Question: I am having problem running my spring mvc project i tried different solutions provided on stack overflow and other community sites but still unable to resolve the issue, i don't know what exactly the problem is, What options I have tried are,
i. Changed my eclipse version from Mars to eclipse Photon
ii. I have been told to change jdk version as i am using only jdk 8.65 only i don't have other versions installed.
iii. I changed my tomcat server from 7 to 8.5 still getting the same error.
following is the stack trace i get while running the project.

'''
<?xml version="1.0" encoding="UTF-8"?>
<web-app xmlns:xsi="http://www.w3.org/2001/XMLSchema-instance"
xmlns="http://oracle.com/webfolder/technetwork/jsc/xml/ns/javaee/web-app_3_0.xsd"
xsi:schemaLocation="http://java.sun.com/xml/ns/javaee http://java.sun.com/xml/ns/javaee/web-app_3_0.xsd"
version="3.0">
<display-name>Spring MVC Configuration Starter</display-name>
<servlet>
<display-name>dispatcher</display-name>
<servlet-class>org.springframework.web.servlet.DispatcherServlet</servlet-class>
<init-param>
<param-name>contextConfigLocation</param-name>
<param-value>/WEB-INF/spring-mvc-demo-servlet.xml</param-value>
</init-param>
<load-on-startup>1</load-on-startup>
</servlet>
<servlet-mapping>
<servlet-name>dispatcher</servlet-name>
<url-pattern>/</url-pattern>
</servlet-mapping>
</web-app>
'''
'''
<project xmlns="http://maven.apache.org/POM/4.0.0" xmlns:xsi="http://www.w3.org/2001/XMLSchema-instance"
xsi:schemaLocation="http://maven.apache.org/POM/4.0.0 http://maven.apache.org/xsd/maven-4.0.0.xsd">
<modelVersion>4.0.0</modelVersion>
<groupId>SpringMVCConfigurationStarter</groupId>
<artifactId>SpringMVCConfigurationStarter</artifactId>
<version>0.0.1-SNAPSHOT</version>
<packaging>war</packaging>
<name>Spring MVC</name>
<dependencies>
<!-- Spring -->
<dependency>
<groupId>org.springframework</groupId>
<artifactId>spring-webmvc</artifactId>
<version>LATEST</version>
</dependency>
<!-- Servlet API -->
<dependency>
<groupId>javax.servlet</groupId>
<artifactId>javax.servlet-api</artifactId>
<version>3.1.0</version>
<scope>provided</scope>
</dependency>
<dependency>
<groupId>javax.servlet</groupId>
<artifactId>jstl</artifactId>
<version>1.2</version>
</dependency>
</dependencies>
<build>
<sourceDirectory>src</sourceDirectory>
<plugins>
<plugin>
<artifactId>maven-compiler-plugin</artifactId>
<version>3.3</version>
<configuration>
<source>1.8</source>
<target>1.8</target>
</configuration>
</plugin>
<plugin>
<artifactId>maven-war-plugin</artifactId>
<version>2.6</version>
<configuration>
<warSourceDirectory>WebContent</warSourceDirectory>
<failOnMissingWebXml>false</failOnMissingWebXml>
</configuration>
</plugin>
</plugins>
</build>
</project>
'''
'''
SEVERE: A child container failed during start
java.util.concurrent.ExecutionException: org.apache.catalina.LifecycleException: Failed to start component [StandardEngine[Catalina].StandardHost[localhost].StandardContext[/SpringMVCConfigurationStarter]]
at java.util.concurrent.FutureTask.report(FutureTask.java:122)
at java.util.concurrent.FutureTask.get(FutureTask.java:192)
at org.apache.catalina.core.ContainerBase.startInternal(ContainerBase.java:941)
at org.apache.catalina.core.StandardHost.startInternal(StandardHost.java:872)
at org.apache.catalina.util.LifecycleBase.start(LifecycleBase.java:150)
at org.apache.catalina.core.ContainerBase$StartChild.call(ContainerBase.java:1421)
at org.apache.catalina.core.ContainerBase$StartChild.call(ContainerBase.java:1411)
at java.util.concurrent.FutureTask.run(FutureTask.java:266)
at java.util.concurrent.ThreadPoolExecutor.runWorker(ThreadPoolExecutor.java:1142)
at java.util.concurrent.ThreadPoolExecutor$Worker.run(ThreadPoolExecutor.java:617)
at java.lang.Thread.run(Thread.java:745)
Caused by: org.apache.catalina.LifecycleException: Failed to start component [StandardEngine[Catalina].StandardHost[localhost].StandardContext[/SpringMVCConfigurationStarter]]
at org.apache.catalina.util.LifecycleBase.start(LifecycleBase.java:167)
... 6 more
Caused by: java.lang.IllegalArgumentException: Container name cannot be null
at org.apache.catalina.core.ContainerBase.setName(ContainerBase.java:507)
at org.apache.catalina.startup.ContextConfig.configureContext(ContextConfig.java:1329)
at org.apache.catalina.startup.ContextConfig.webConfig(ContextConfig.java:1180)
at org.apache.catalina.startup.ContextConfig.configureStart(ContextConfig.java:765)
at org.apache.catalina.startup.ContextConfig.lifecycleEvent(ContextConfig.java:299)
at org.apache.catalina.util.LifecycleBase.fireLifecycleEvent(LifecycleBase.java:94)
at org.apache.catalina.core.StandardContext.startInternal(StandardContext.java:5154)
at org.apache.catalina.util.LifecycleBase.start(LifecycleBase.java:150)
... 6 more
Jun 05, 2019 2:08:26 AM org.apache.catalina.core.ContainerBase startInternal
SEVERE: A child container failed during start
java.util.concurrent.ExecutionException: org.apache.catalina.LifecycleException: Failed to start component [StandardEngine[Catalina].StandardHost[localhost]]
at java.util.concurrent.FutureTask.report(FutureTask.java:122)
at java.util.concurrent.FutureTask.get(FutureTask.java:192)
at org.apache.catalina.core.ContainerBase.startInternal(ContainerBase.java:941)
at org.apache.catalina.core.StandardEngine.startInternal(StandardEngine.java:262)
at org.apache.catalina.util.LifecycleBase.start(LifecycleBase.java:150)
at org.apache.catalina.core.StandardService.startInternal(StandardService.java:422)
at org.apache.catalina.util.LifecycleBase.start(LifecycleBase.java:150)
at org.apache.catalina.core.StandardServer.startInternal(StandardServer.java:793)
at org.apache.catalina.util.LifecycleBase.start(LifecycleBase.java:150)
at org.apache.catalina.startup.Catalina.start(Catalina.java:681)
at sun.reflect.NativeMethodAccessorImpl.invoke0(Native Method)
at sun.reflect.NativeMethodAccessorImpl.invoke(NativeMethodAccessorImpl.java:62)
at sun.reflect.DelegatingMethodAccessorImpl.invoke(DelegatingMethodAccessorImpl.java:43)
at java.lang.reflect.Method.invoke(Method.java:497)
at org.apache.catalina.startup.Bootstrap.start(Bootstrap.java:353)
at org.apache.catalina.startup.Bootstrap.main(Bootstrap.java:493)
Caused by: org.apache.catalina.LifecycleException: Failed to start component [StandardEngine[Catalina].StandardHost[localhost]]
at org.apache.catalina.util.LifecycleBase.start(LifecycleBase.java:167)
at org.apache.catalina.core.ContainerBase$StartChild.call(ContainerBase.java:1421)
at org.apache.catalina.core.ContainerBase$StartChild.call(ContainerBase.java:1411)
at java.util.concurrent.FutureTask.run(FutureTask.java:266)
at java.util.concurrent.ThreadPoolExecutor.runWorker(ThreadPoolExecutor.java:1142)
at java.util.concurrent.ThreadPoolExecutor$Worker.run(ThreadPoolExecutor.java:617)
at java.lang.Thread.run(Thread.java:745)
Caused by: org.apache.catalina.LifecycleException: A child container failed during start
at org.apache.catalina.core.ContainerBase.startInternal(ContainerBase.java:949)
at org.apache.catalina.core.StandardHost.startInternal(StandardHost.java:872)
at org.apache.catalina.util.LifecycleBase.start(LifecycleBase.java:150)
... 6 more
Jun 05, 2019 2:08:26 AM org.apache.catalina.startup.Catalina start
SEVERE: The required Server component failed to start so Tomcat is unable to start.
org.apache.catalina.LifecycleException: Failed to start component [StandardServer[8005]]
at org.apache.catalina.util.LifecycleBase.start(LifecycleBase.java:167)
at org.apache.catalina.startup.Catalina.start(Catalina.java:681)
at sun.reflect.NativeMethodAccessorImpl.invoke0(Native Method)
at sun.reflect.NativeMethodAccessorImpl.invoke(NativeMethodAccessorImpl.java:62)
at sun.reflect.DelegatingMethodAccessorImpl.invoke(DelegatingMethodAccessorImpl.java:43)
at java.lang.reflect.Method.invoke(Method.java:497)
at org.apache.catalina.startup.Bootstrap.start(Bootstrap.java:353)
at org.apache.catalina.startup.Bootstrap.main(Bootstrap.java:493)
Caused by: org.apache.catalina.LifecycleException: Failed to start component [StandardService[Catalina]]
at org.apache.catalina.util.LifecycleBase.start(LifecycleBase.java:167)
at org.apache.catalina.core.StandardServer.startInternal(StandardServer.java:793)
at org.apache.catalina.util.LifecycleBase.start(LifecycleBase.java:150)
... 7 more
Caused by: org.apache.catalina.LifecycleException: Failed to start component [StandardEngine[Catalina]]
at org.apache.catalina.util.LifecycleBase.start(LifecycleBase.java:167)
at org.apache.catalina.core.StandardService.startInternal(StandardService.java:422)
at org.apache.catalina.util.LifecycleBase.start(LifecycleBase.java:150)
... 9 more
Caused by: org.apache.catalina.LifecycleException: A child container failed during start
at org.apache.catalina.core.ContainerBase.startInternal(ContainerBase.java:949)
at org.apache.catalina.core.StandardEngine.startInternal(StandardEngine.java:262)
at org.apache.catalina.util.LifecycleBase.start(LifecycleBase.java:150)
... 11 more
'''
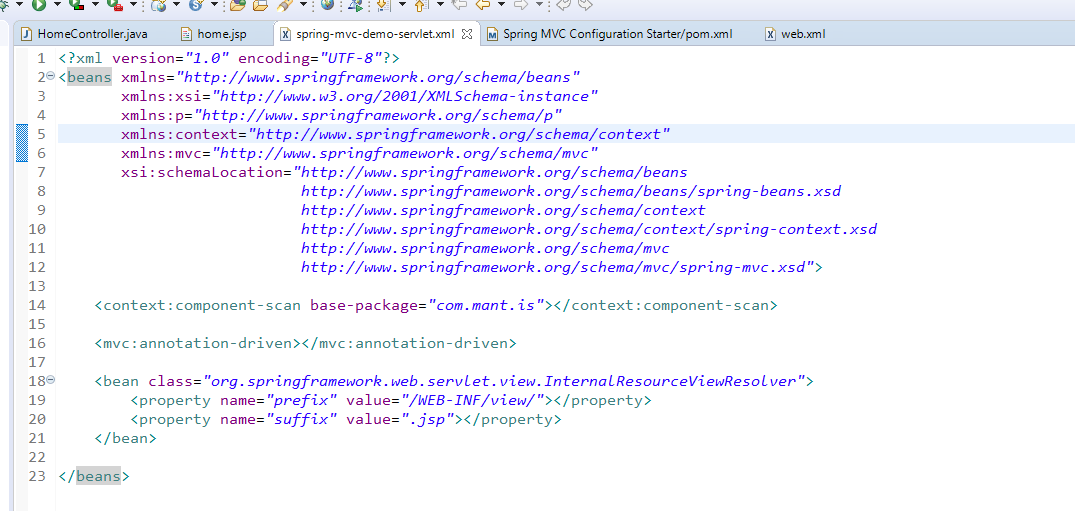
Answer: Thank you everyone for your quick responses, I have figured out the issue i was facing,
there are few things i suppose that were causing error,
1. I converted my project from dynamic web project to a Maven project.
2. I forget to remove libraries that i added in the lib directory (Most probably this was the main issue)
3. in my web.xml file i put display-name tag mistakenly which should be servlet-name inside servlet tag.
My current web.xml
'''
<?xml version="1.0" encoding="UTF-8"?>
<web-app xmlns:xsi="http://www.w3.org/2001/XMLSchema-instance"
xmlns="http://oracle.com/webfolder/technetwork/jsc/xml/ns/javaee/web-app_3_0.xsd"
xsi:schemaLocation="http://java.sun.com/xml/ns/javaee http://java.sun.com/xml/ns/javaee/web-app_3_0.xsd"
version="3.0">
<display-name>Spring MVC Configuration Starter</display-name>
<servlet>
<servlet-name>dispatcher</servlet-name>
<servlet-class>org.springframework.web.servlet.DispatcherServlet</servlet-class>
<init-param>
<param-name>contextConfigLocation</param-name>
<param-value>/WEB-INF/spring-mvc-demo-servlet.xml</param-value>
</init-param>
<load-on-startup>1</load-on-startup>
</servlet>
<servlet-mapping>
<servlet-name>dispatcher</servlet-name>
<url-pattern>/</url-pattern>
</servlet-mapping>
</web-app>
'''
pom.xml
'''
<project xmlns="http://maven.apache.org/POM/4.0.0" xmlns:xsi="http://www.w3.org/2001/XMLSchema-instance"
xsi:schemaLocation="http://maven.apache.org/POM/4.0.0 http://maven.apache.org/xsd/maven-4.0.0.xsd">
<modelVersion>4.0.0</modelVersion>
<groupId>SpringMVCConfigurationStarter</groupId>
<artifactId>SpringMVCConfigurationStarter</artifactId>
<version>0.0.1-SNAPSHOT</version>
<packaging>war</packaging>
<name>Spring MVC</name>
<dependencies>
<!-- https://mvnrepository.com/artifact/org.springframework/spring-web -->
<dependency>
<groupId>org.springframework</groupId>
<artifactId>spring-web</artifactId>
<version>5.1.6.RELEASE</version>
</dependency>
<!-- https://mvnrepository.com/artifact/org.springframework/spring-webmvc -->
<dependency>
<groupId>org.springframework</groupId>
<artifactId>spring-webmvc</artifactId>
<version>5.1.6.RELEASE</version>
</dependency>
<!-- JSTL -->
<dependency>
<groupId>javax.servlet</groupId>
<artifactId>jstl</artifactId>
<version>1.2</version>
</dependency>
<!-- for compile only, your container should have this -->
<!-- https://mvnrepository.com/artifact/javax.servlet/javax.servlet-api -->
<dependency>
<groupId>javax.servlet</groupId>
<artifactId>servlet-api</artifactId>
<version>2.5</version>
<scope>provided</scope>
</dependency>
</dependencies>
<build>
<sourceDirectory>src</sourceDirectory>
<plugins>
<plugin>
<artifactId>maven-compiler-plugin</artifactId>
<version>3.3</version>
<configuration>
<source>1.8</source>
<target>1.8</target>
</configuration>
</plugin>
<plugin>
<artifactId>maven-war-plugin</artifactId>
<version>2.6</version>
<configuration>
<warSourceDirectory>WebContent</warSourceDirectory>
<failOnMissingWebXml>false</failOnMissingWebXml>
</configuration>
</plugin>
</plugins>
</build>
</project>
'''
<URL>